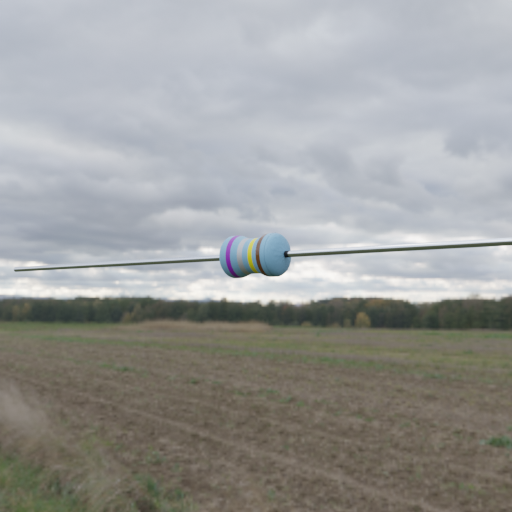
Resistor colour bands (in order): violet, silver, yellow, brown